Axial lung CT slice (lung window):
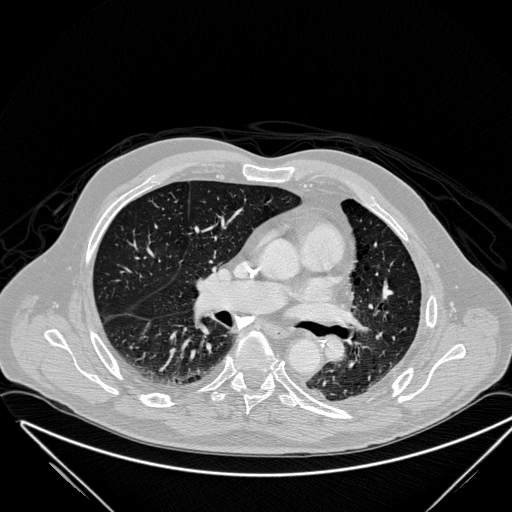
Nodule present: no